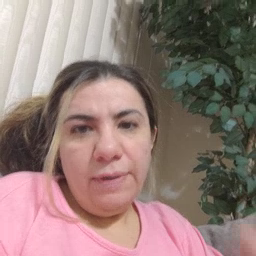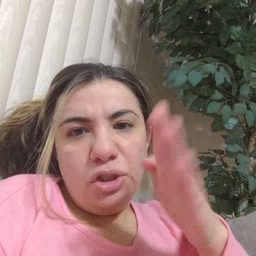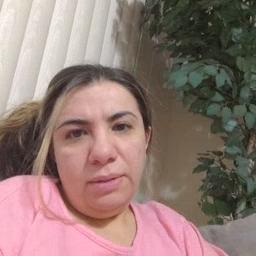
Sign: fish